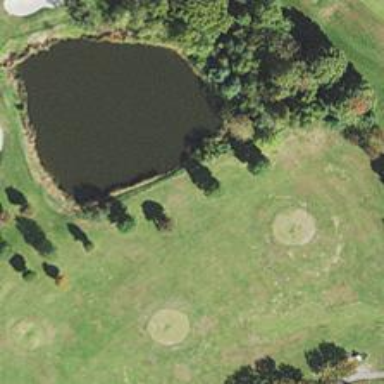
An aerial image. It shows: Picturesque scene of golf course with lateral water hazard.